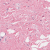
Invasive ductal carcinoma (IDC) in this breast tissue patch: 0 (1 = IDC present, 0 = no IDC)